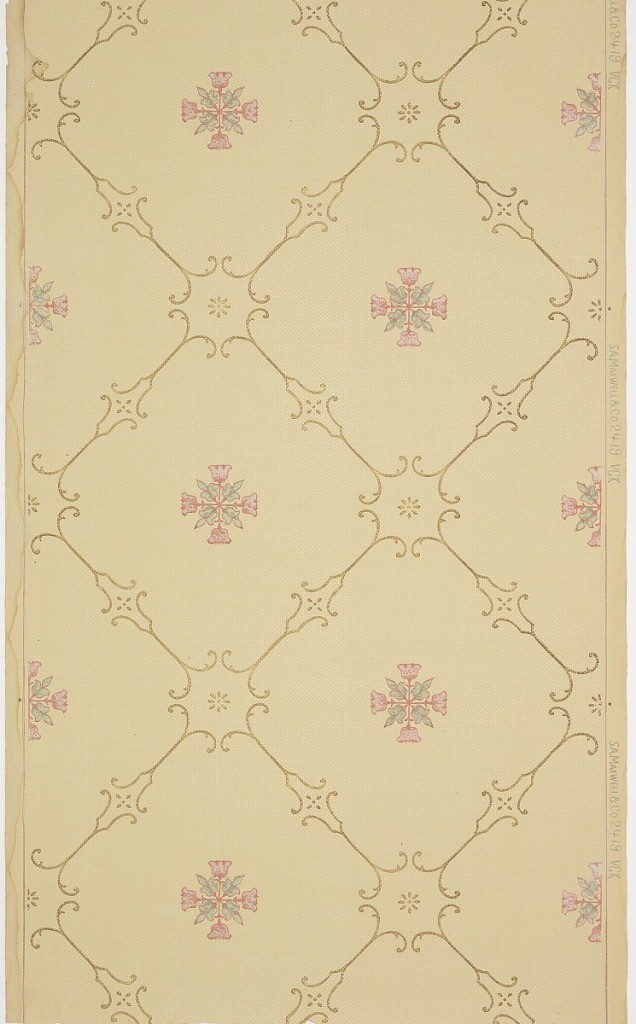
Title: Ceiling paper
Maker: Maxwell & Co., S.A., Chicago, Illinois, USA
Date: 1905–1915
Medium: Machine-printed paper, liquid mica
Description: Pink and green cross motif centered within a grid design. Also printed in metallic gold on tan ground.